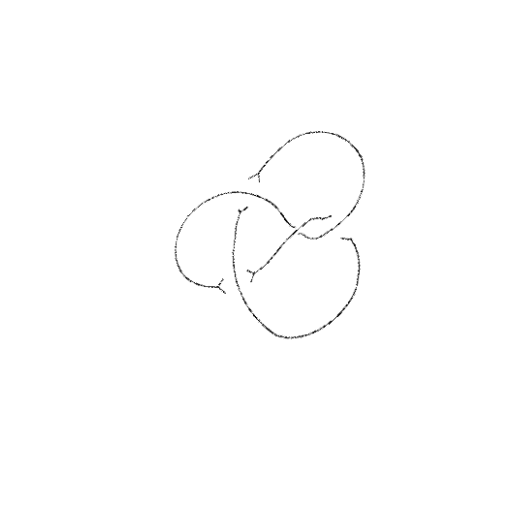
Crossing number: 4